Question: How do I create an in-memory database with SQL CE 4.0?
I'd like to do some unit testing (or automated integration testing) with a real database, however, one that is in-memory. That'll make the tests run fast, plus, the database will vanish in thin air once the test are finished running.
According to Scott Guthrie's blog post "<URL>" the new SQL CE 4.0 is capable of doing just that: providing an in-memory database.
However, I couldn't find any tutorials or code examples on the web showing how it is done. I only found this connection string example in this <URL>. But that also hits the harddrive.

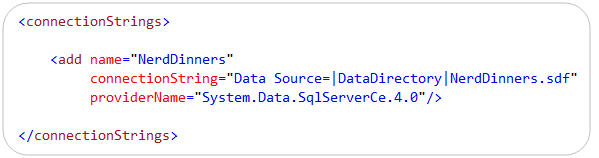
Answer: SQL Server CE 4.0 does not allow for memory-only databases.
That blog posts says that CE runs in-memory of your application.
A comment by Scott says that CE maps the file into memory, but that still requires the file.